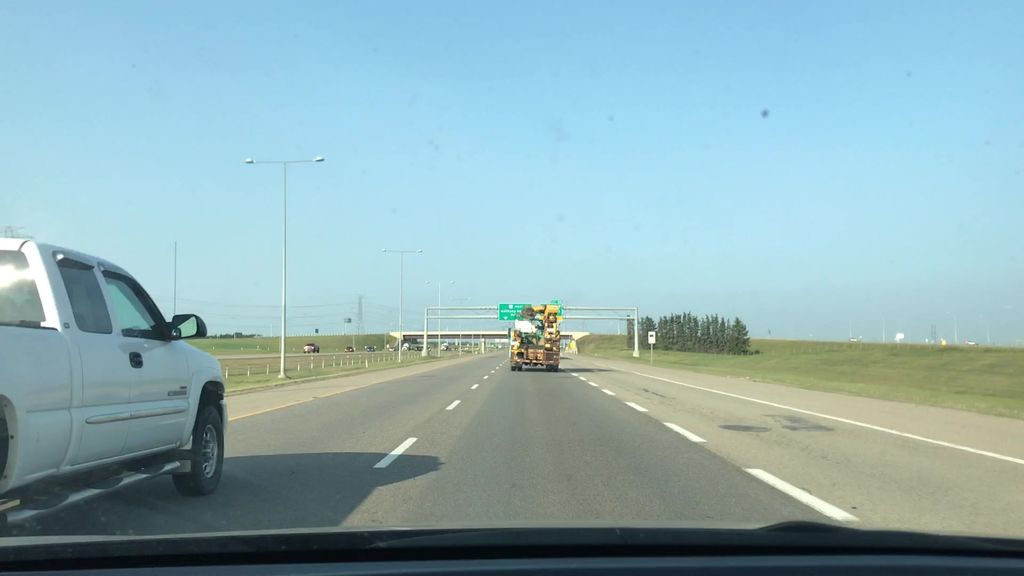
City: edmonton